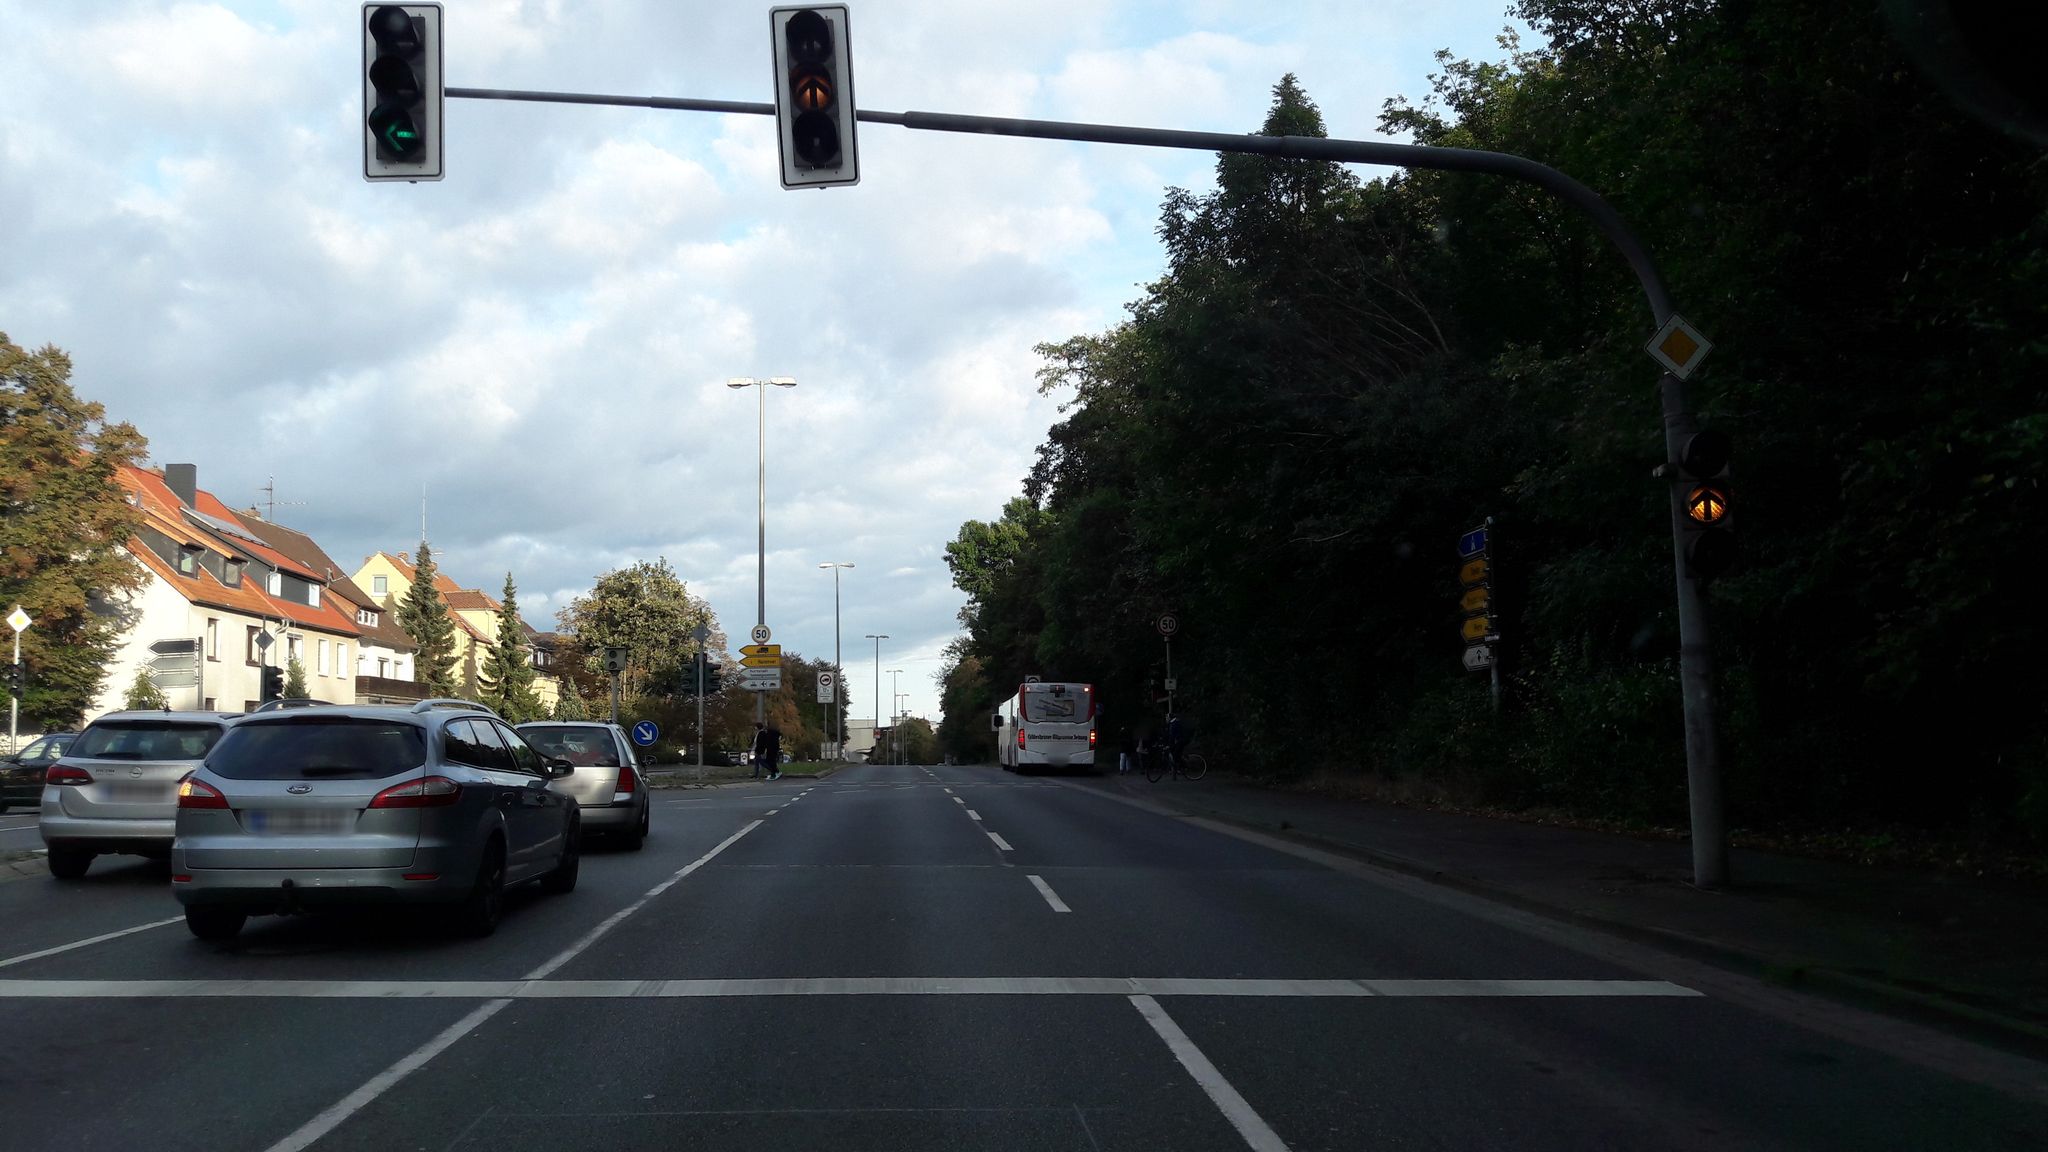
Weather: cloudy
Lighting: day
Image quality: good
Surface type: driving surface
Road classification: trunk, primary
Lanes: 2, 4, 3
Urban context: urban centre
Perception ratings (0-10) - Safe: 1.98, Lively: 6.24, Beautiful: 8.62, Boring: 4.1, Depressing: 6.24, Wealthy: 3.59